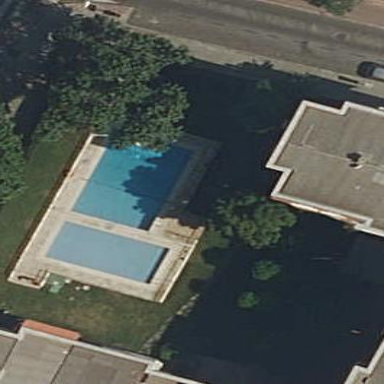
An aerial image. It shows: Swimming pool located in leisure land.